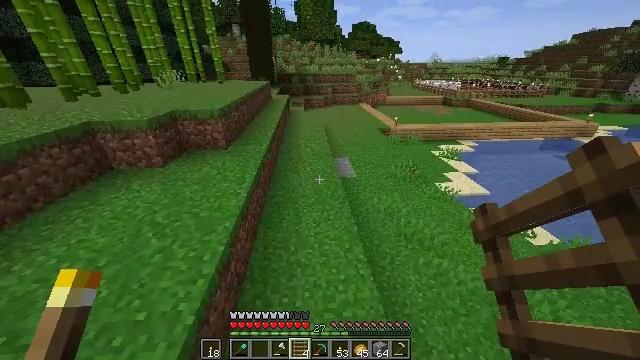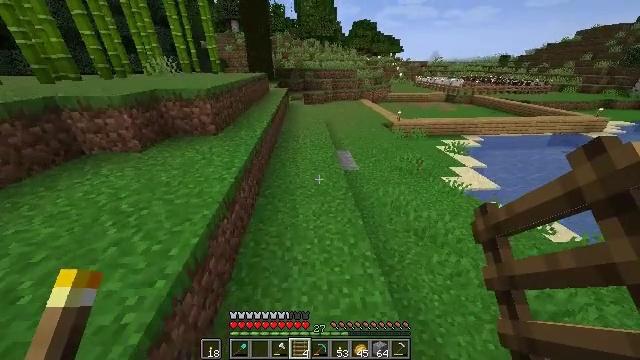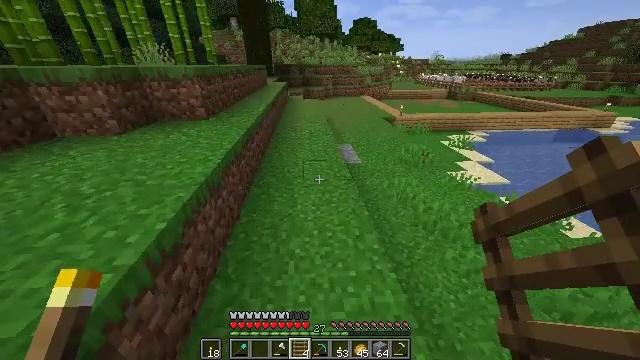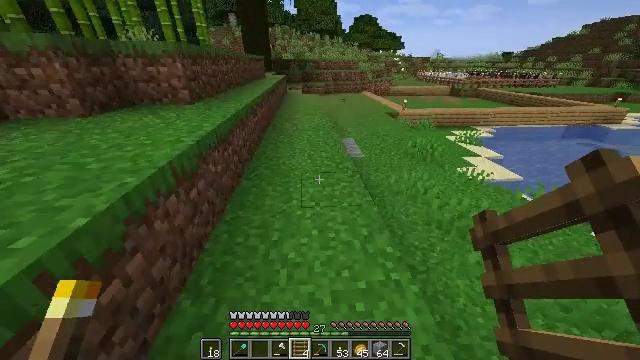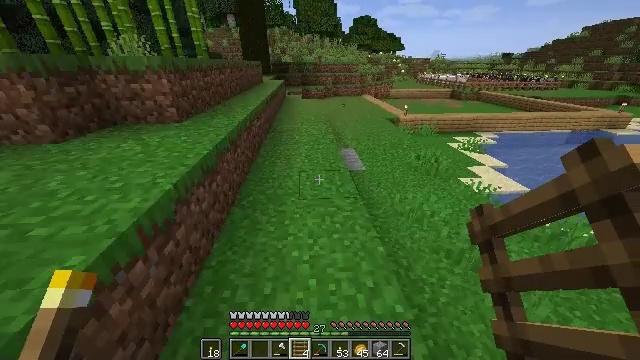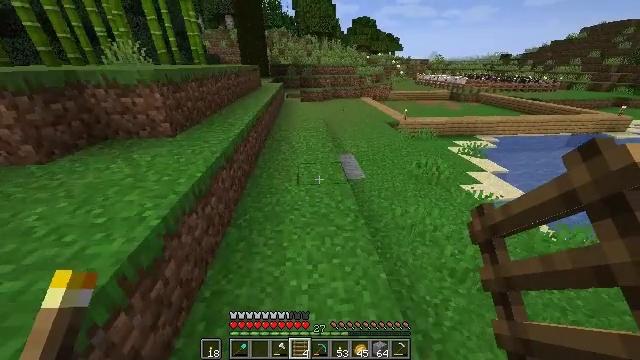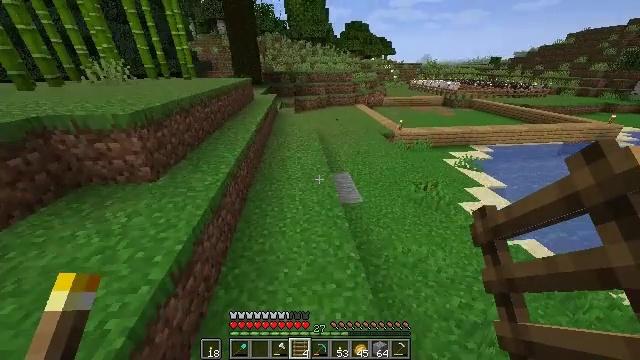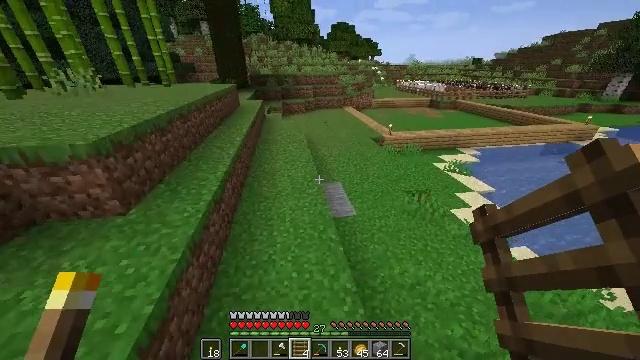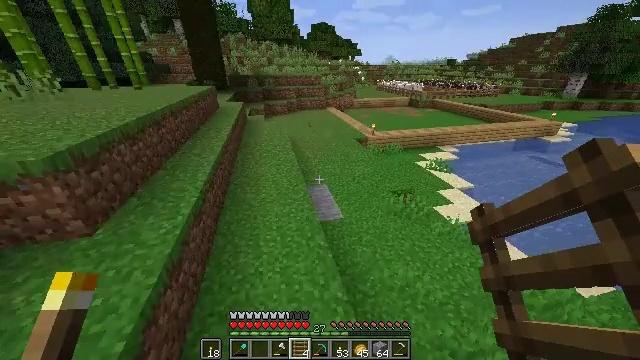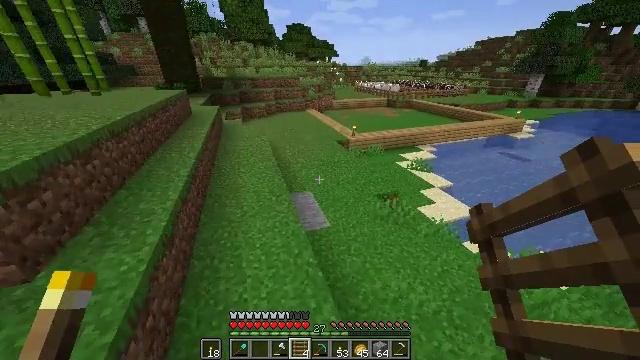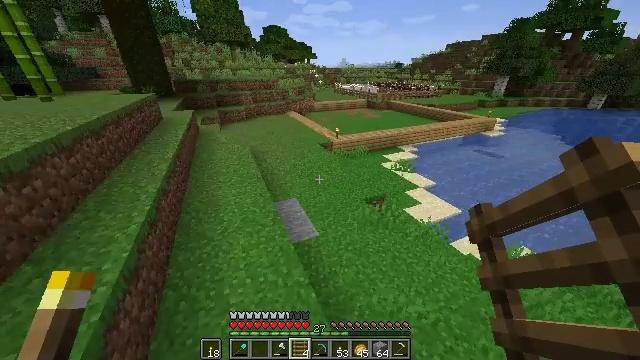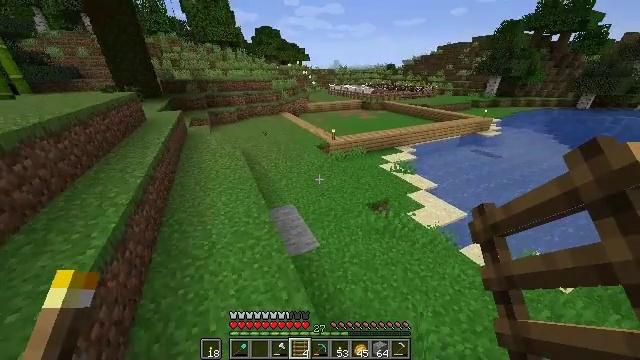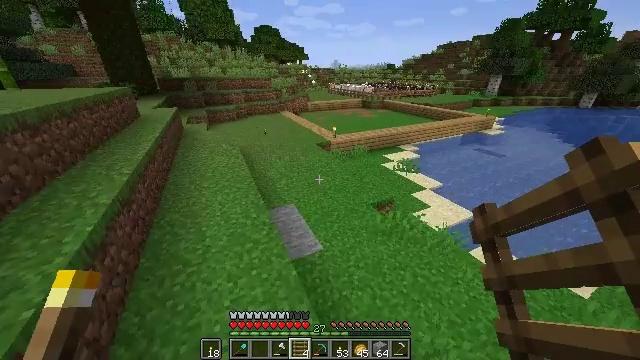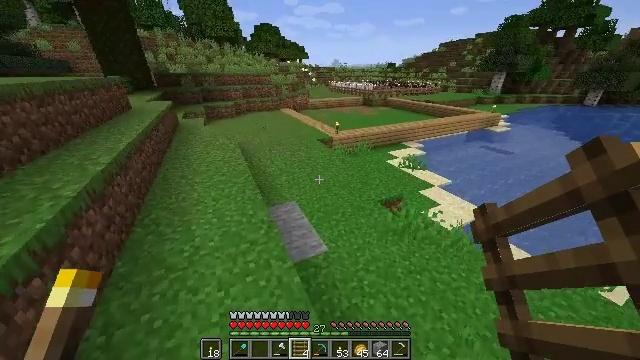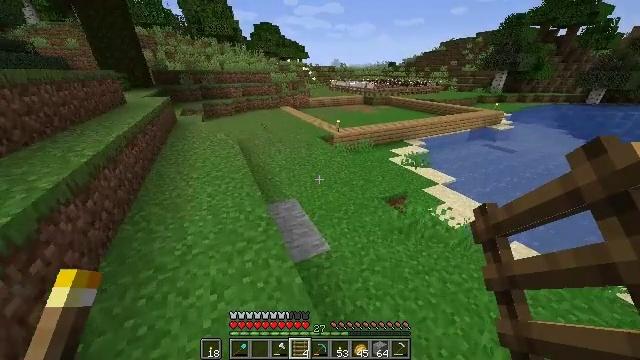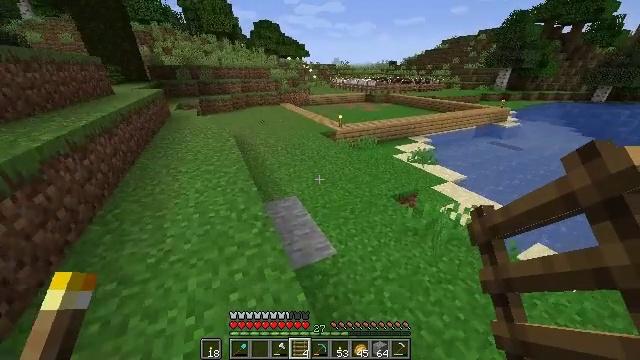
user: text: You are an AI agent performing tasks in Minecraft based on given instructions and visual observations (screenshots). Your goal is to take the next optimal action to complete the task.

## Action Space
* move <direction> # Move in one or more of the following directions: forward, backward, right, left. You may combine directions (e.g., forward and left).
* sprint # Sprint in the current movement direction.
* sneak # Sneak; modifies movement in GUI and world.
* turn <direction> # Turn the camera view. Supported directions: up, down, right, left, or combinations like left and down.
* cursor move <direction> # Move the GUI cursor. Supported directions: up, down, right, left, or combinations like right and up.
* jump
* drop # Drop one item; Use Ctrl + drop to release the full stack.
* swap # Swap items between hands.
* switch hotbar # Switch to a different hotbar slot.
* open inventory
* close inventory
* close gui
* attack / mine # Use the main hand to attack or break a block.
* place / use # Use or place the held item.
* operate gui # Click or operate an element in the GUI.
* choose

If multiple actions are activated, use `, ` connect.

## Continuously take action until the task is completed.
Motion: motion action
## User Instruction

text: Remove the ladder from its position.
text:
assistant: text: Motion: move forward, sprint, jump
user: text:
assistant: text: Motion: move forward, sprint, jump
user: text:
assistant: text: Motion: move forward, sprint, jump
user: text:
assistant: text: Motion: move forward, sprint, jump
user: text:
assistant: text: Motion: move forward, jump
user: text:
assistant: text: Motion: move forward, turn right, jump
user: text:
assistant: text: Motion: move forward, turn right, jump
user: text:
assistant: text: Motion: move forward, turn right, jump
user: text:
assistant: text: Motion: move forward, turn right, jump
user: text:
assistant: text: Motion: move forward, turn right, jump
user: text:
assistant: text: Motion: move forward, turn right, jump
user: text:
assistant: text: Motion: move forward, sprint, jump
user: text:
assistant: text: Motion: move forward, sprint, jump
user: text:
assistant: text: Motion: move forward, sprint, jump
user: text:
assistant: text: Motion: move forward, sprint, jump
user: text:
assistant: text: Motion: move forward, sprint, jump
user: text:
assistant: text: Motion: move forward, jump
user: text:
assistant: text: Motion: move forward, jump
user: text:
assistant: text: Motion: move forward, jump
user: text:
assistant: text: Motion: move forward, jump
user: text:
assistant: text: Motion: move forward, jump
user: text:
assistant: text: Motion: move forward, turn right, jump
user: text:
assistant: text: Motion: move forward, turn right, jump
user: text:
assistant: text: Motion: move forward, jump
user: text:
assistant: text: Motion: move forward, turn down, jump
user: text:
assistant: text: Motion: move forward, turn down, jump
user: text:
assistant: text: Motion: move forward, turn down, jump
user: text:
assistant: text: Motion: move forward, jump
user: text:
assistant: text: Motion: move forward, sprint, turn down, jump
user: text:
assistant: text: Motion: move forward, sprint, turn right and down, jump